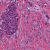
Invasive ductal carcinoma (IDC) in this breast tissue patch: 0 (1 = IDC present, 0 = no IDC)